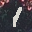
Label: 1